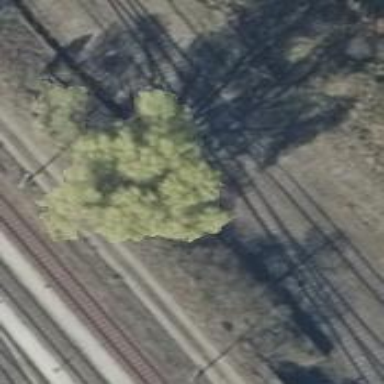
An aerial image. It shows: Railway switch.